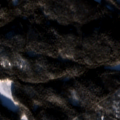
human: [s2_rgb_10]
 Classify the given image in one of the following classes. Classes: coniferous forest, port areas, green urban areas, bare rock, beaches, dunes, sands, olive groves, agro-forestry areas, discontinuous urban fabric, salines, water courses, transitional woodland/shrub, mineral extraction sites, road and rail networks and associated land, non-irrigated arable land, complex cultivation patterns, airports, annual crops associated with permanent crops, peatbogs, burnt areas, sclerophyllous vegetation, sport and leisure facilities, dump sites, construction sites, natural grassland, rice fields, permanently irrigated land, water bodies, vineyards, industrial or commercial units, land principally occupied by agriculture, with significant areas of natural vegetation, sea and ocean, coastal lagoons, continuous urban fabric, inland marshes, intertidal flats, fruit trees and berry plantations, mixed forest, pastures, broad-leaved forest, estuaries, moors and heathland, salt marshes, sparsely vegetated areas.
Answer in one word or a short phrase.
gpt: coniferous forest, mixed forest, transitional woodland/shrub